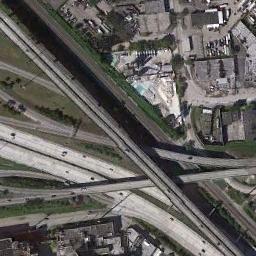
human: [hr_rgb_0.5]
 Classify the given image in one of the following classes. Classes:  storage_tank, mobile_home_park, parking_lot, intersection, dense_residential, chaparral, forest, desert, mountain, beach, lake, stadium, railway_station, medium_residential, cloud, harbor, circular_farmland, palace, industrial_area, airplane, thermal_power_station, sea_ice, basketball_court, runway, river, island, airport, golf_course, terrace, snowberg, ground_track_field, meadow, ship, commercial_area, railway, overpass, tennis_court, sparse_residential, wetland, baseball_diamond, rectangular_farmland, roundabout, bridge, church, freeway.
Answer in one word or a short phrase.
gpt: overpass